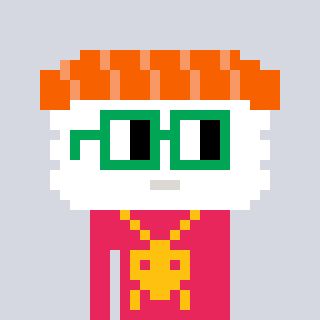
a pixel art character with square green glasses, a nigiri-shaped head and a redpinkish-colored body on a cool background